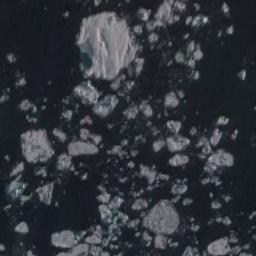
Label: sea_ice